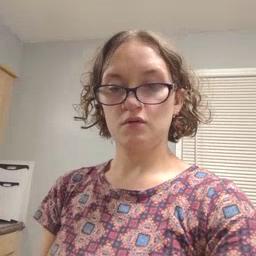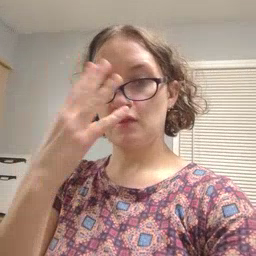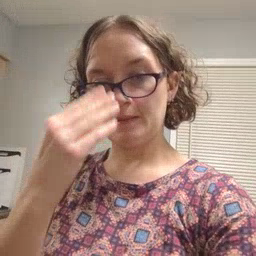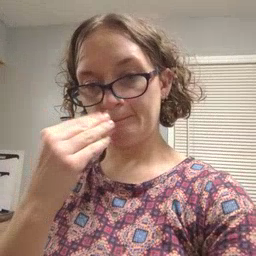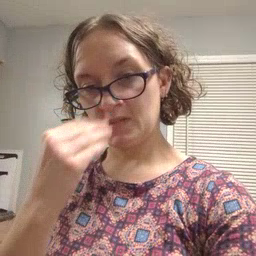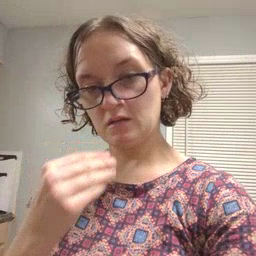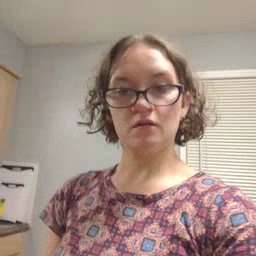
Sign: sleepy